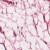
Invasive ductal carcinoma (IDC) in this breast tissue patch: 0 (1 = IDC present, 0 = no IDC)